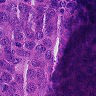
Metastatic tissue present: yes